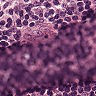
Metastatic tissue present: no